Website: walmart
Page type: account-selection
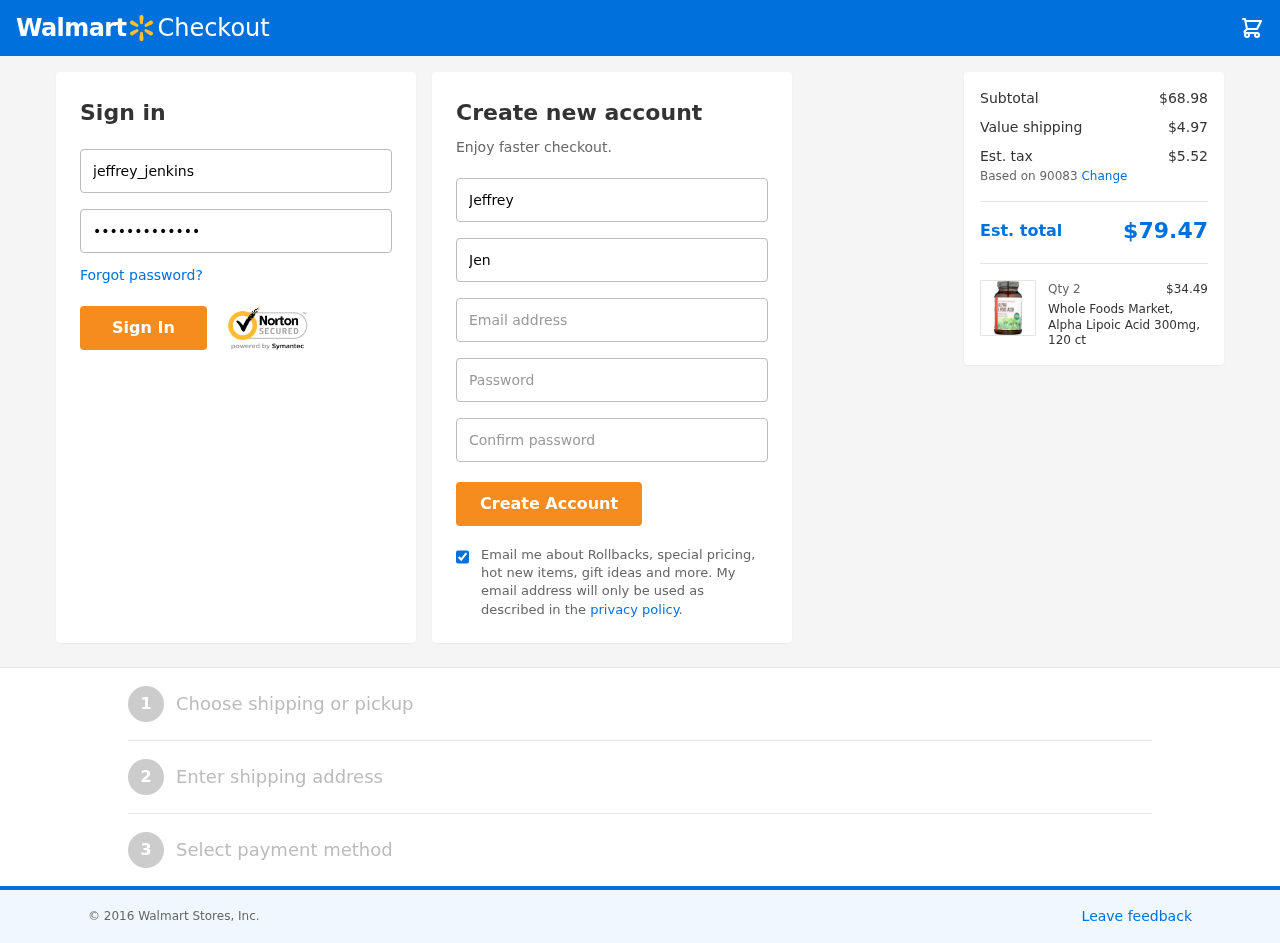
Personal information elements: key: PII_EMAIL
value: jeffreyjenkins@yahoo.com
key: PII_FIRSTNAME
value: Jeffrey
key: PII_LASTNAME
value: Jenkins
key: PII_LOGIN_USERNAME
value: jeffrey_jenkins
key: PII_POSTCODE
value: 90083
Product elements: key: PRODUCT1_NAME
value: Whole Foods Market, Alpha Lipoic Acid 300mg, 120 ct
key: PRODUCT1_PRICE
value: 34.49
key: PRODUCT1_QUANTITY
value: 2
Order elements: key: ORDER_SUBTOTAL
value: $68.98
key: ORDER_SHIPPING_COST
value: $4.97
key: ORDER_TAX
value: $5.52
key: ORDER_TOTAL
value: $79.47